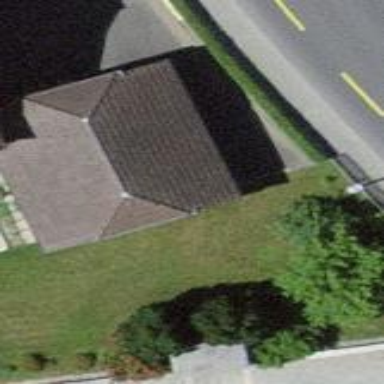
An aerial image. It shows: Garage.